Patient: sex F, age 56
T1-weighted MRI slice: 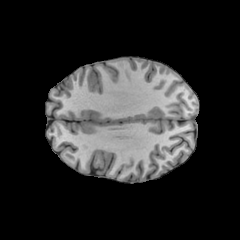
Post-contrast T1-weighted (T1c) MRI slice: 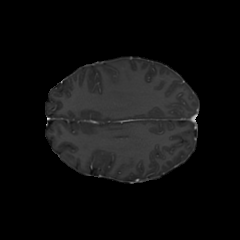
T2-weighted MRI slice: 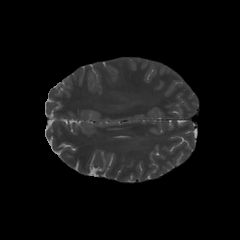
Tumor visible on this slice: no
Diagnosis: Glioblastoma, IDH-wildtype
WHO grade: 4